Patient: sex M, age 66
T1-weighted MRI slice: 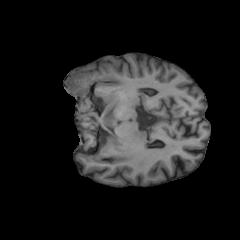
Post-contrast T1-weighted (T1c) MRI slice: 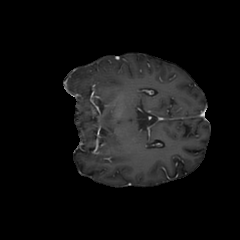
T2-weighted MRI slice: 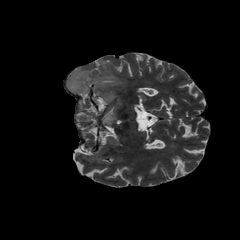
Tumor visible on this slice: yes
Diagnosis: Astrocytoma, IDH-wildtype
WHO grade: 2